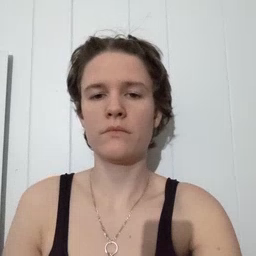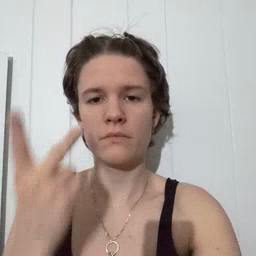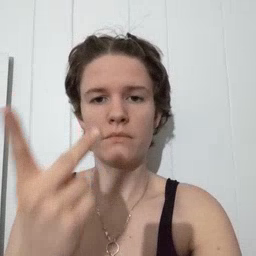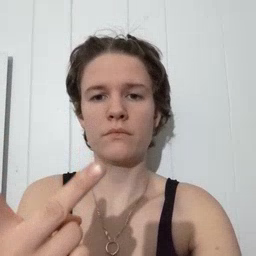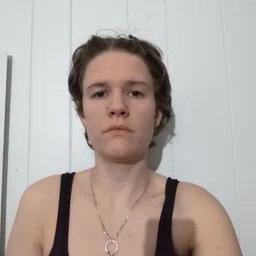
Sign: see